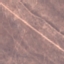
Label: HerbaceousVegetation